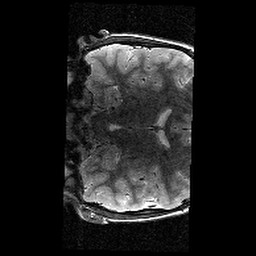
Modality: T2w
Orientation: coronal
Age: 12
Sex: female
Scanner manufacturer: siemens
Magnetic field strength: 3 T
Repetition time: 9.23 s
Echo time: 0.067 s